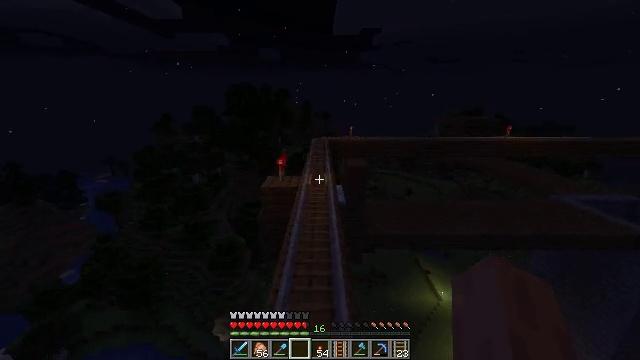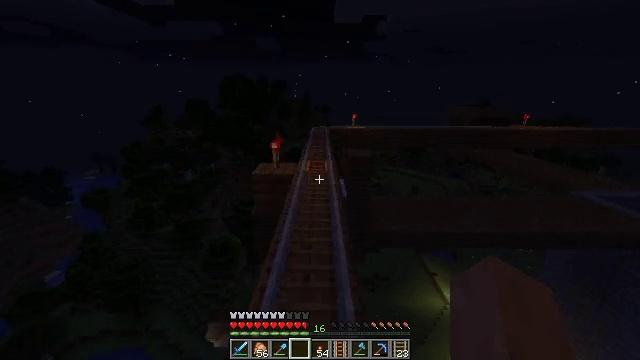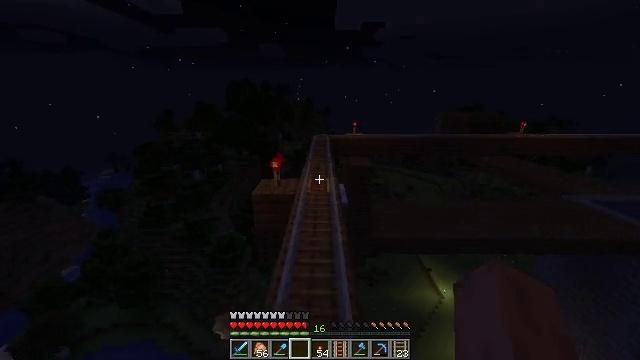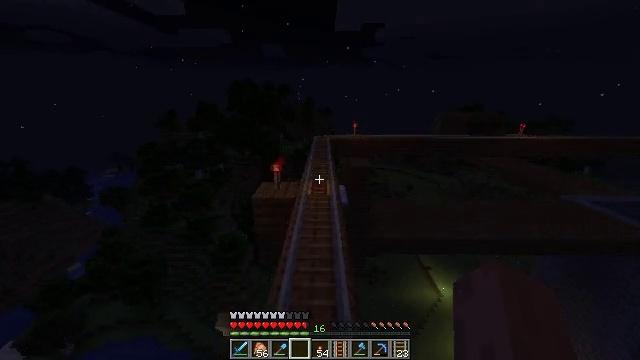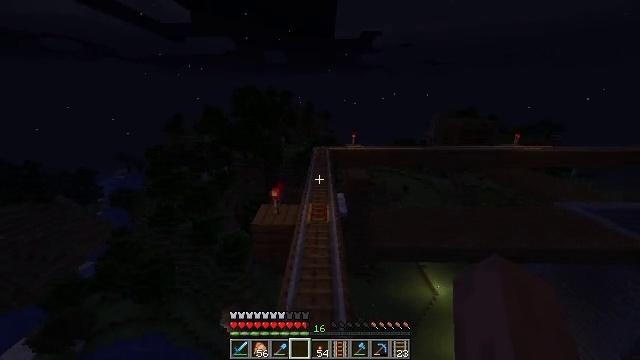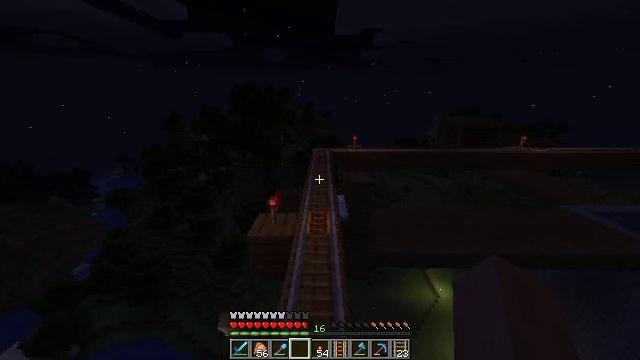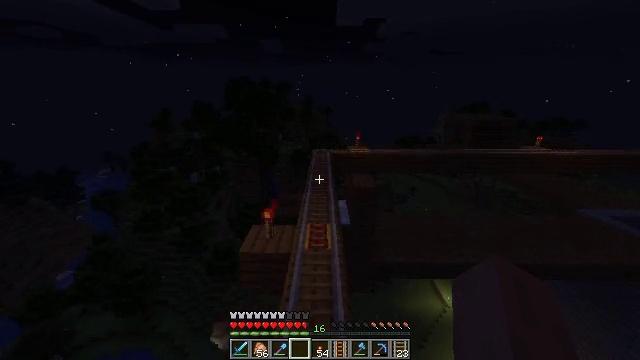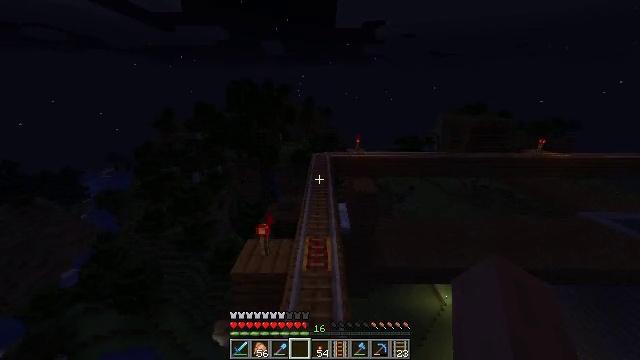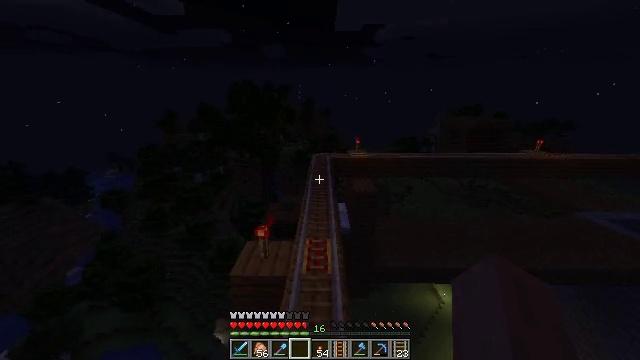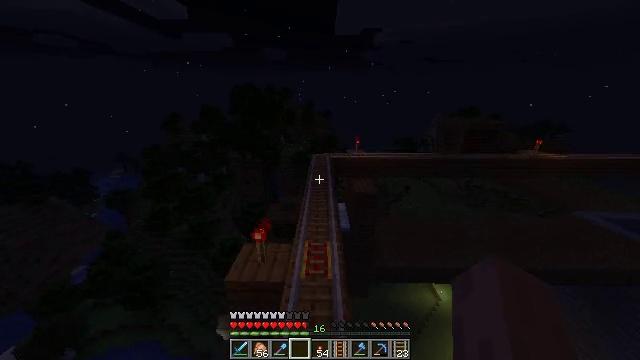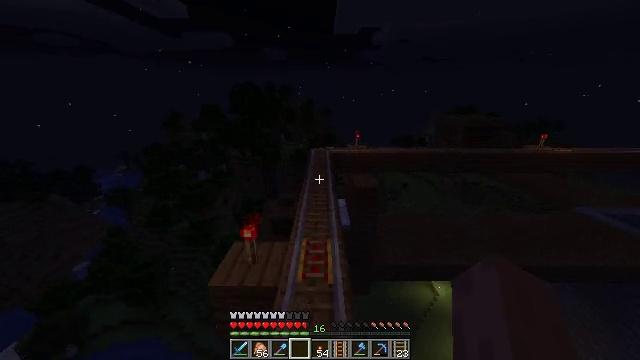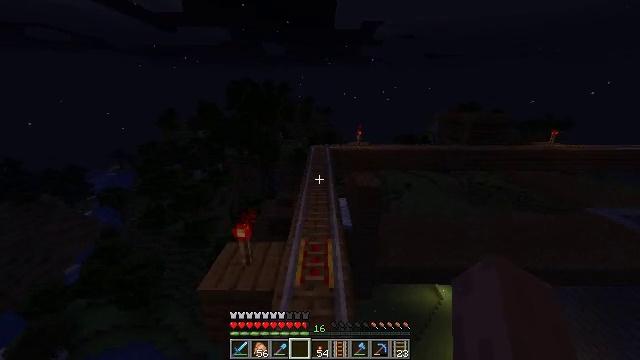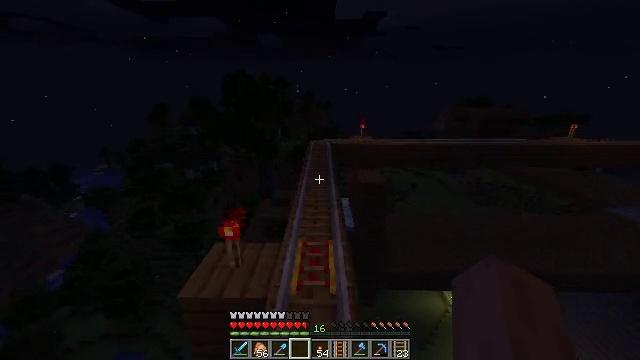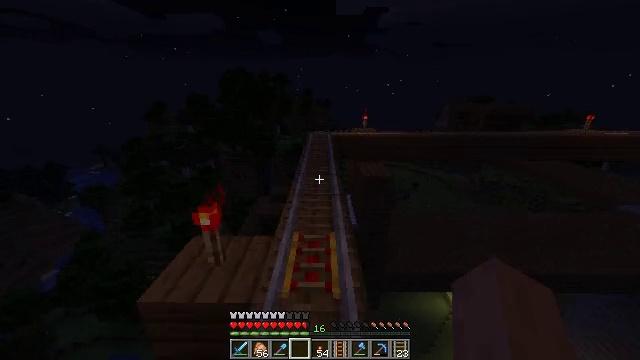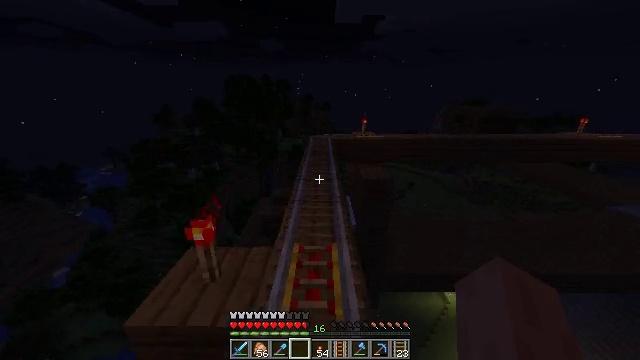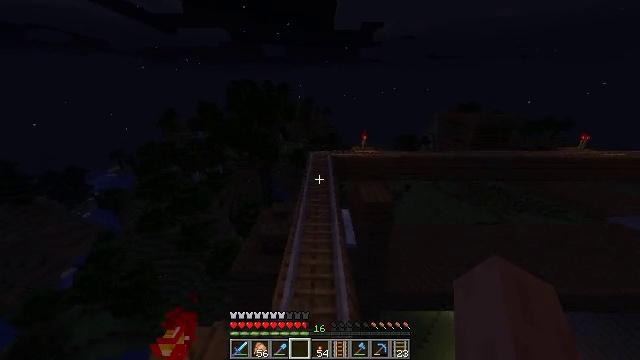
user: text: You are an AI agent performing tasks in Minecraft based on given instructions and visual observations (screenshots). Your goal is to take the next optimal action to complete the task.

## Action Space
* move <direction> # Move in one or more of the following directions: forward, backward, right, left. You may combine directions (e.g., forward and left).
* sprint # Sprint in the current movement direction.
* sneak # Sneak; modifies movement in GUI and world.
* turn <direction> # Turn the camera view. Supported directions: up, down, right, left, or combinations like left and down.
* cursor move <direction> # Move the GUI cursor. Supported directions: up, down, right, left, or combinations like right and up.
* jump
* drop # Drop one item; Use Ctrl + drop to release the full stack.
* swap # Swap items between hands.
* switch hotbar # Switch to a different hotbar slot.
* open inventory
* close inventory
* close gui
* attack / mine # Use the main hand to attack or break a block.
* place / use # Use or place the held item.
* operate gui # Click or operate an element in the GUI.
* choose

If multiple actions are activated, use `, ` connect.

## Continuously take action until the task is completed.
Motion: motion action
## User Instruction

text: Destroy the glass.
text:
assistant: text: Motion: move forward, sprint, jump
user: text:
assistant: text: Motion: move forward, sprint, jump
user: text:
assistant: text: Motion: move forward, sprint, jump
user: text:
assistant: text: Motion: move forward, jump
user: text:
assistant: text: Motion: move forward, jump
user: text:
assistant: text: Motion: move forward, jump
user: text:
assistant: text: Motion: move forward, jump
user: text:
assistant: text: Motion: move forward, jump
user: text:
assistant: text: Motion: move forward, jump
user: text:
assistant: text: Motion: move forward, jump
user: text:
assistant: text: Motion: move forward, jump
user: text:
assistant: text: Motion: move forward, jump
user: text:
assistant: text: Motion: move forward, sprint, jump
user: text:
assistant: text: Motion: move forward, sprint, jump
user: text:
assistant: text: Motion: move forward, sprint, jump
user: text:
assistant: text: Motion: move forward, jump
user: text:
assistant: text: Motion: move forward, jump
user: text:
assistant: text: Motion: move forward, jump
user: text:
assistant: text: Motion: move forward, jump
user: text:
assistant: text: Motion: move forward, jump
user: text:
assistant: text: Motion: move forward, jump
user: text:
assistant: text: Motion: move forward, jump
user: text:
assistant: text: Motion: move forward, jump
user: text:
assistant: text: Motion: move forward, jump
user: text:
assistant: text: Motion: move forward, sprint, jump
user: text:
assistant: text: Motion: move forward, sprint, jump
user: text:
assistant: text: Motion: move forward, sprint, jump
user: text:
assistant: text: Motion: move forward, jump
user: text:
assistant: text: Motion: move forward, jump
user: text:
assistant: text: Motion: move forward, jump